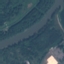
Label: River